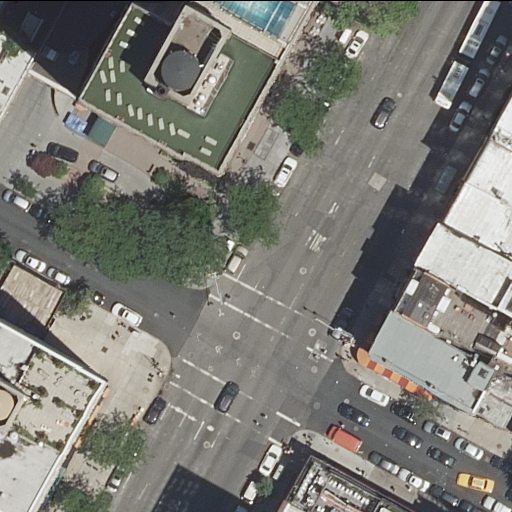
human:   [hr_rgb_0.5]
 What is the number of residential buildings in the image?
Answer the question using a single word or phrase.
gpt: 14

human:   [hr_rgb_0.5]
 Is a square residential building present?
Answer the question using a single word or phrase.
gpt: no

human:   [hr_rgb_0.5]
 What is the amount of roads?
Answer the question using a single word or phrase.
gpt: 4

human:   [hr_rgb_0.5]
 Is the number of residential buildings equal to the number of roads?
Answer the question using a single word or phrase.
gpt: no

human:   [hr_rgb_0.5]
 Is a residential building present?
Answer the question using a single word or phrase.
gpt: yes

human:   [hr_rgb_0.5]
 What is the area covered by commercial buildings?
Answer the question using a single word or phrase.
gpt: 0m2

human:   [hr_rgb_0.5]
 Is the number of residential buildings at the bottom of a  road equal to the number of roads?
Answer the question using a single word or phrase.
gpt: no

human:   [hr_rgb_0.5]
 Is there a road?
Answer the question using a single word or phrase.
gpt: yes

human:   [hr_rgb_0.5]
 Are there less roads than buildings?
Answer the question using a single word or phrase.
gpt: yes

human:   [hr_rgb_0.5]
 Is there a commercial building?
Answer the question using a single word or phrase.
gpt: no

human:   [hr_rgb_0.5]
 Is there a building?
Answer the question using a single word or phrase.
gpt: yes

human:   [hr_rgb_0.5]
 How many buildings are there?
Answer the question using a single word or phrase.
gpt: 14

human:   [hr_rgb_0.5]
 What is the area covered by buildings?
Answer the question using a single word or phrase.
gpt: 2371m2

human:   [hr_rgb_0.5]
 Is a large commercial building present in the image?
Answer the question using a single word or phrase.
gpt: no

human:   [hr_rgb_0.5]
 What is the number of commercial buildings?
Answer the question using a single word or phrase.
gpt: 0

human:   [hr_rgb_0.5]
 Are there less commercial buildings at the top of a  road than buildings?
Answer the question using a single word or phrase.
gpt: yes

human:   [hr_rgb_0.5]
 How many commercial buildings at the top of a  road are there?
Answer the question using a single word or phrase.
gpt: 0

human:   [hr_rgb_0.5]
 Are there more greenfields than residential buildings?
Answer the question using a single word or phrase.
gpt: no

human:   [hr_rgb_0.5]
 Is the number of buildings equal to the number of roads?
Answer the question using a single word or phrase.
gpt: no

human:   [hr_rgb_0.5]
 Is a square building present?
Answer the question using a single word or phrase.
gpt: no

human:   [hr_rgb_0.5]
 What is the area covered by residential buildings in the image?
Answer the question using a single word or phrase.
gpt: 2371m2

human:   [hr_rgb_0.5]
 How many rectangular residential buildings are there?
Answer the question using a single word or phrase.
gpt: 12

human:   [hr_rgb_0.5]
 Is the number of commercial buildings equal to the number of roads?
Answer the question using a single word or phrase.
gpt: no

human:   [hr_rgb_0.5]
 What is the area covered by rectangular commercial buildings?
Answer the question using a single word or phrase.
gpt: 0m2

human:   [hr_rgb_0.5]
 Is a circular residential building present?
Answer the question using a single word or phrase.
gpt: no

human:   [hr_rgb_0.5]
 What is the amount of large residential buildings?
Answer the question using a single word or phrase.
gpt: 1

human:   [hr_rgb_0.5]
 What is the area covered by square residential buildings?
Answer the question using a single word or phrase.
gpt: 0m2

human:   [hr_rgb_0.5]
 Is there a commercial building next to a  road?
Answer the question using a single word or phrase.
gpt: no

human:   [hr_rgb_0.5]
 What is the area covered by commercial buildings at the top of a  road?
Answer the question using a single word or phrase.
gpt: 0m2

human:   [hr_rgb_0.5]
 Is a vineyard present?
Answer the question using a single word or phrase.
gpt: no

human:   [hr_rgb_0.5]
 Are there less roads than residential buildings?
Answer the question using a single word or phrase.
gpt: yes

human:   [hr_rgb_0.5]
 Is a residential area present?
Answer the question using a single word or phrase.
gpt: no

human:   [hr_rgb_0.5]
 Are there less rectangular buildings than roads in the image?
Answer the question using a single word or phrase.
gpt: no

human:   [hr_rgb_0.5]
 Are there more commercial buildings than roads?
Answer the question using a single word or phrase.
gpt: no

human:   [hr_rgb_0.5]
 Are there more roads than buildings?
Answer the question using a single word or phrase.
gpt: no

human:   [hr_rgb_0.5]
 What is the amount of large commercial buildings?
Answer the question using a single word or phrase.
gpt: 0

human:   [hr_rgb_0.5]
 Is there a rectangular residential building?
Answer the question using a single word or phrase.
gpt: yes

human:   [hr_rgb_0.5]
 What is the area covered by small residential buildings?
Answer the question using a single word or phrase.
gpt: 225m2

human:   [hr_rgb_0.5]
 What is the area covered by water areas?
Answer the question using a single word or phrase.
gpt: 0m2

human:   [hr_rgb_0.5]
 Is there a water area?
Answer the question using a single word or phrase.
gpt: no

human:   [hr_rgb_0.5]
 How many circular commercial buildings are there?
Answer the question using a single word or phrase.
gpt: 0

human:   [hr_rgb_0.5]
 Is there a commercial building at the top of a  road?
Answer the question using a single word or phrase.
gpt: no

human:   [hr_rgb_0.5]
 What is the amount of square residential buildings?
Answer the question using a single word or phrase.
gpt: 0

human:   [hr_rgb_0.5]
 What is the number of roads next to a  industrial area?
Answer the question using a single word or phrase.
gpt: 0

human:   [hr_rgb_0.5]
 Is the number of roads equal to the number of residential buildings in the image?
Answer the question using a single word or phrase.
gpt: no

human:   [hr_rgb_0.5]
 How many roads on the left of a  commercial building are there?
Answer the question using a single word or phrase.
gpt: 0

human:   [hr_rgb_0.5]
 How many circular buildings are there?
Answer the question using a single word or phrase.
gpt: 0

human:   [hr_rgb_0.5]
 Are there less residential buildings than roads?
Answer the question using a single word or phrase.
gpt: no

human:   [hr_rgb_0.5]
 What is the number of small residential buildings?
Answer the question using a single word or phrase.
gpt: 8

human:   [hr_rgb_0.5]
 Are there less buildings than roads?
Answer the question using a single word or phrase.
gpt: no

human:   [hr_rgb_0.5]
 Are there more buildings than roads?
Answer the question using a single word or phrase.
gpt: yes

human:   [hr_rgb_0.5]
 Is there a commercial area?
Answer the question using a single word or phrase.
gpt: no

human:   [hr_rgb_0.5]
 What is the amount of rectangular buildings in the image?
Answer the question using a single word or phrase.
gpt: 12

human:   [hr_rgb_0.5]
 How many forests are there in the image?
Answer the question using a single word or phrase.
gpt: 0

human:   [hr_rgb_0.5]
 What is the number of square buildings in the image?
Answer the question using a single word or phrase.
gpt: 0

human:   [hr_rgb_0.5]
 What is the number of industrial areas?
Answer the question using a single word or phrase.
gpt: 0

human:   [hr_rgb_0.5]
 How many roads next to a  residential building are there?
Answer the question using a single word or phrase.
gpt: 4

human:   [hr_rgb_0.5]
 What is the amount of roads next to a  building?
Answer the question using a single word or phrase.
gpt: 4

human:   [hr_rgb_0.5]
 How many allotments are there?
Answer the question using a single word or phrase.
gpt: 0

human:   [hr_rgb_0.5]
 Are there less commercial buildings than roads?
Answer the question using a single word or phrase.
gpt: yes

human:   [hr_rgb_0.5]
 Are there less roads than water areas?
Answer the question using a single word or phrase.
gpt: no

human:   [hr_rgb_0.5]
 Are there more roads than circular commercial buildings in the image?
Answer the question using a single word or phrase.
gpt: yes

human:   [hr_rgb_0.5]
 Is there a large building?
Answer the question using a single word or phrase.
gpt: yes

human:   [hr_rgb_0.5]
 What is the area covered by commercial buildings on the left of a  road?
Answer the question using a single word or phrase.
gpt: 0m2